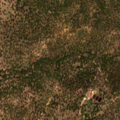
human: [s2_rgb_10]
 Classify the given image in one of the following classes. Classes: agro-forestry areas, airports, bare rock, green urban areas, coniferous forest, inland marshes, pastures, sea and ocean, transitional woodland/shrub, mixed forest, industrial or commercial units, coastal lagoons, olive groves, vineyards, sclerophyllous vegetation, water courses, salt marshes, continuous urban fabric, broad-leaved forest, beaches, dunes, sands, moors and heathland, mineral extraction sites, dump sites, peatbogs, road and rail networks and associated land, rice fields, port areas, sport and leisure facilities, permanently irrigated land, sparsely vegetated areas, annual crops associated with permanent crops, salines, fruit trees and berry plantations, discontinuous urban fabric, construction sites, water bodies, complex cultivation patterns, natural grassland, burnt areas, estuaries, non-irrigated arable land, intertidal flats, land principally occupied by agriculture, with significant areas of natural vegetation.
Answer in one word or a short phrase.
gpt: non-irrigated arable land, agro-forestry areas